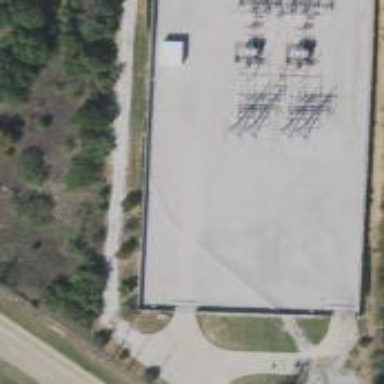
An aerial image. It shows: Outdoor distribution level power substation.